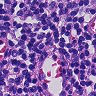
Metastatic tissue present: no